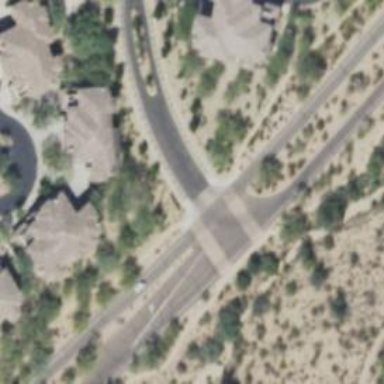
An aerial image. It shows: Smooth asphalt road in residential area.